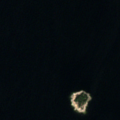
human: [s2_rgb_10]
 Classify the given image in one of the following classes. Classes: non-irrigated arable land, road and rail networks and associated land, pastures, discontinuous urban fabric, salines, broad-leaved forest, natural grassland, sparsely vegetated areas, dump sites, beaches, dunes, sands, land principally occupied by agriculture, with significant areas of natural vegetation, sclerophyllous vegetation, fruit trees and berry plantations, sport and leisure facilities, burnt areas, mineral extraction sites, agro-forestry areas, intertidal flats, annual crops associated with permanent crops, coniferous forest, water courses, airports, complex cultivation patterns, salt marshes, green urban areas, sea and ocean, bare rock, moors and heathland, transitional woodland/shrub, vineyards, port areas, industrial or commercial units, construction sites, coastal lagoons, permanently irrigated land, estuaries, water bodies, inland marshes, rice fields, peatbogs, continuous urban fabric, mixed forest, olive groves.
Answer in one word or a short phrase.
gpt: sea and ocean